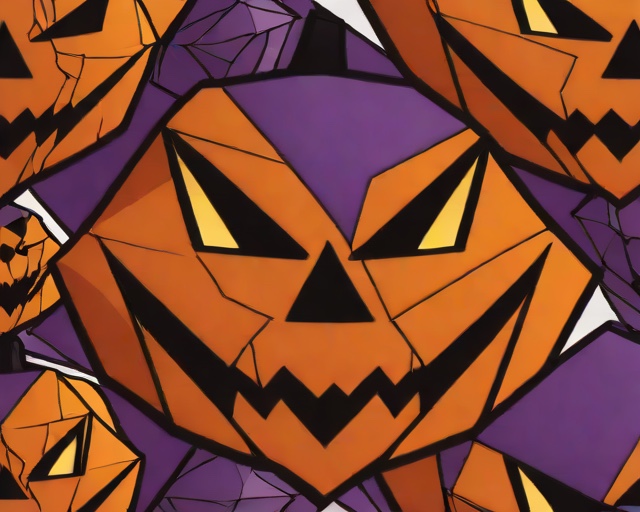
Category: Halloween